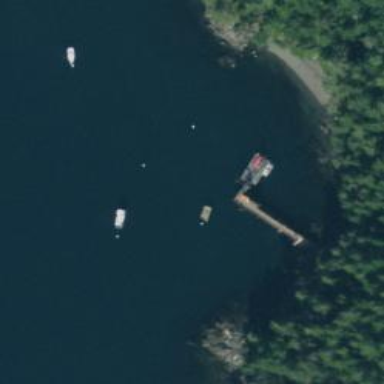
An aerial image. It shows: Pier with mooring facilities.